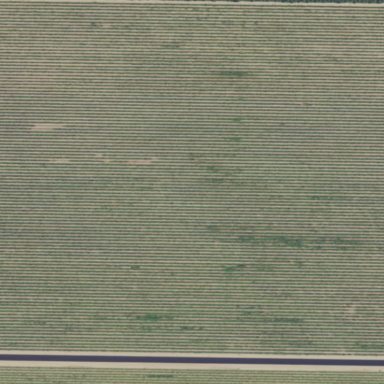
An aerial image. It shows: Vineyard.